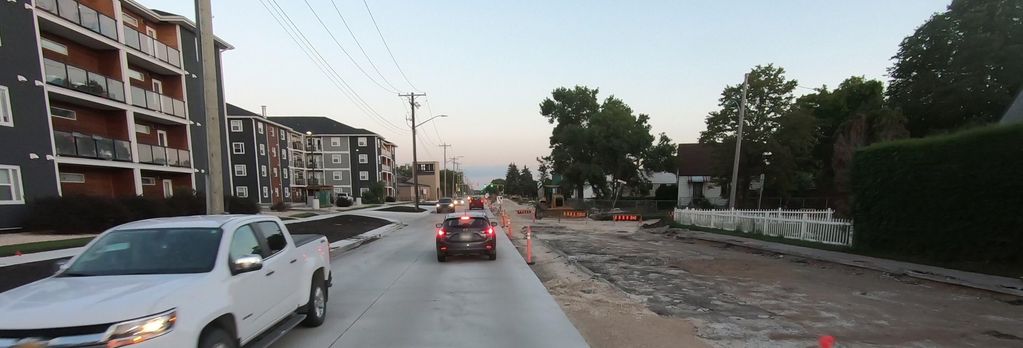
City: winnipeg